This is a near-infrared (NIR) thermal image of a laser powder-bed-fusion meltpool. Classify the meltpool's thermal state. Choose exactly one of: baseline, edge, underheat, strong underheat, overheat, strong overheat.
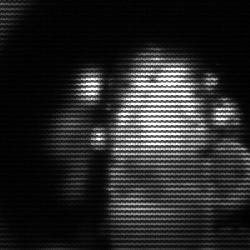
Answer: strong underheat